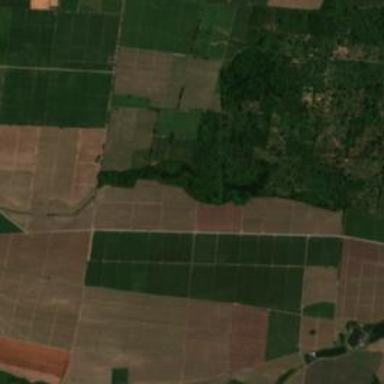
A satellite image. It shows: Farmland with sugarcane crops that produce sugar cane.